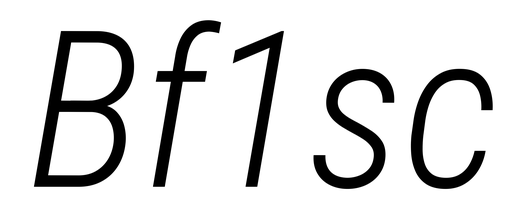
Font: Roboto-Italic_Condensed_Light_Italic